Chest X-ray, PA view. Patient: 56 years old, sex M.
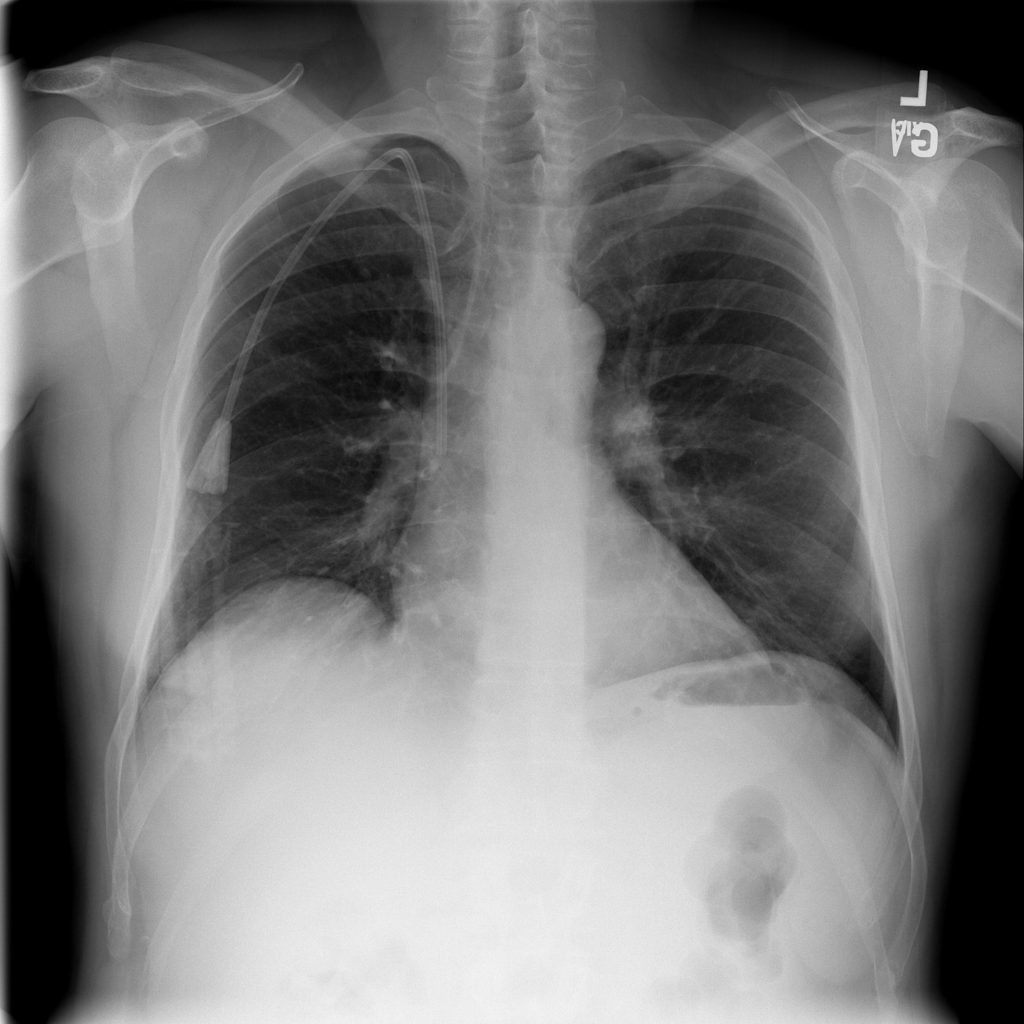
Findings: No Finding